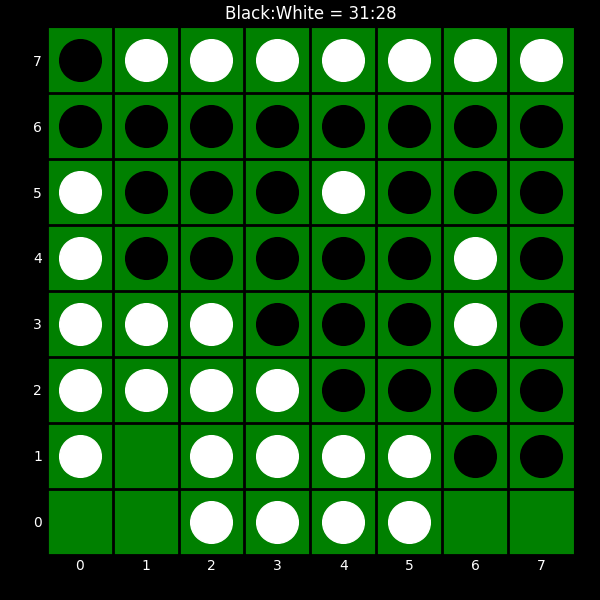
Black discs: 31
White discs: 28